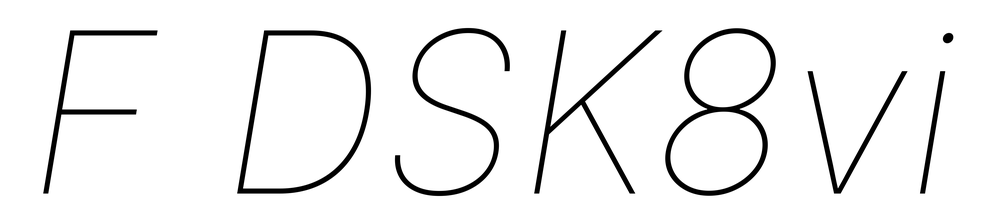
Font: Inter-Italic_Thin_Italic